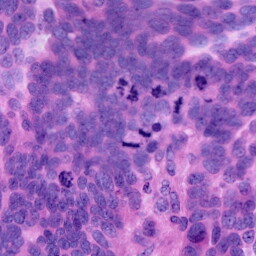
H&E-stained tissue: Ovarian